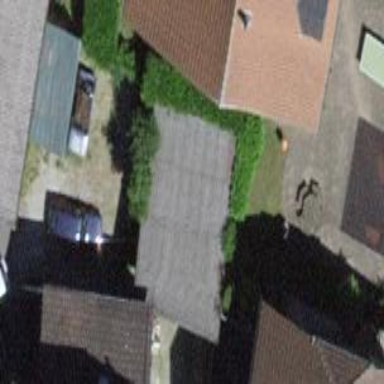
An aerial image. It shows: Shed building.